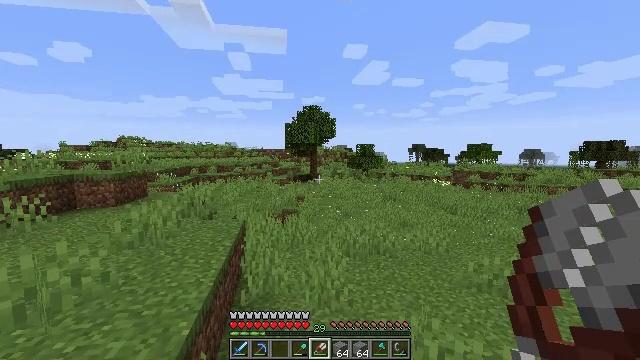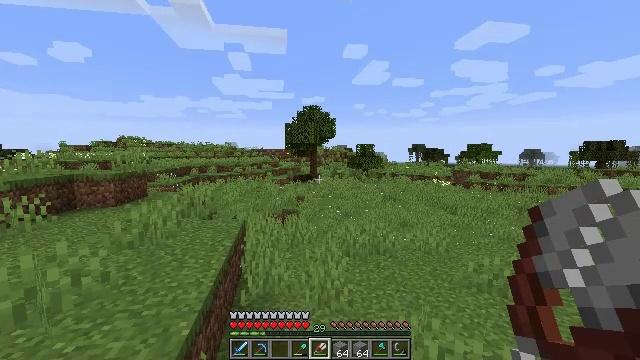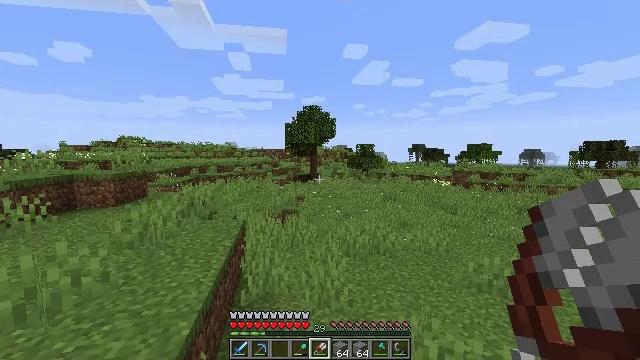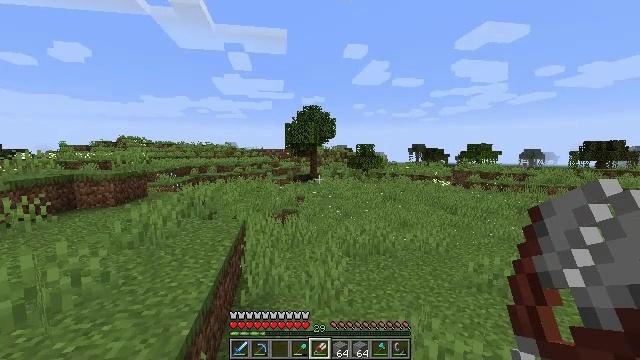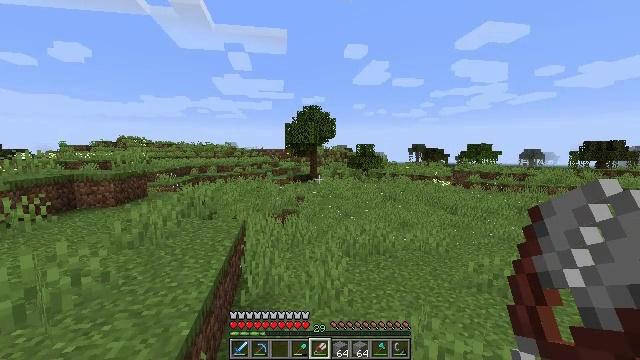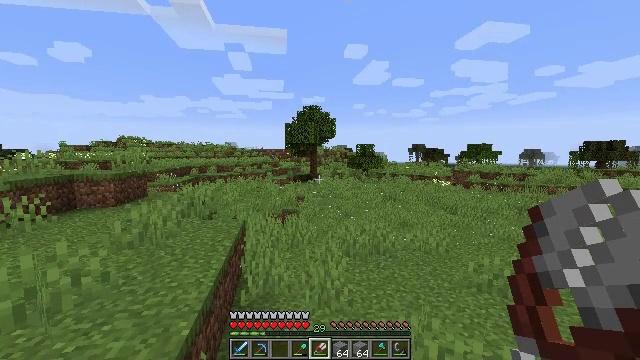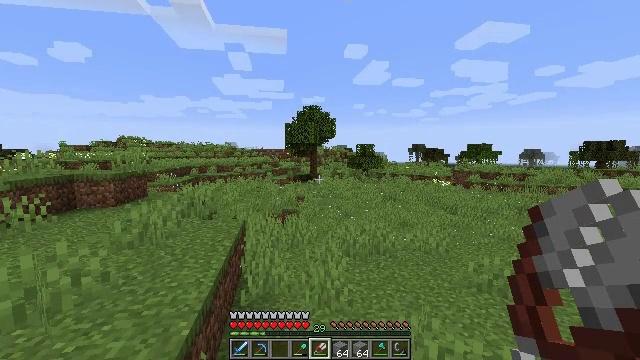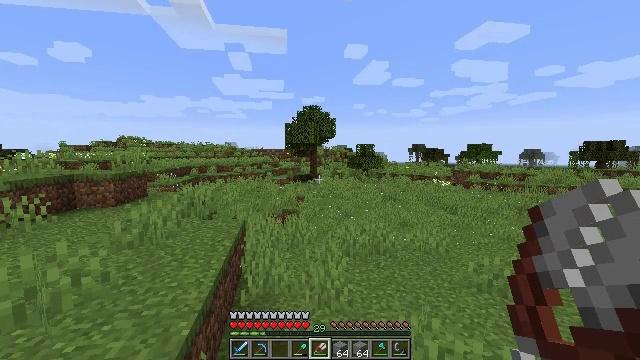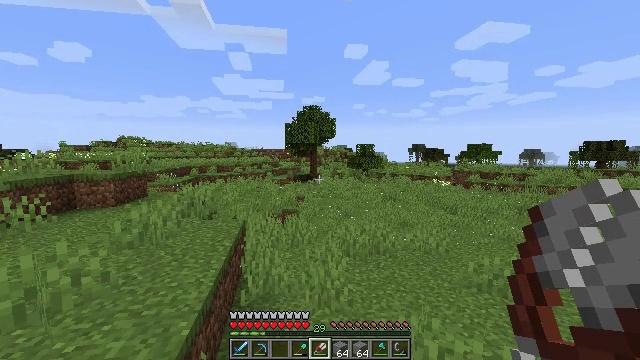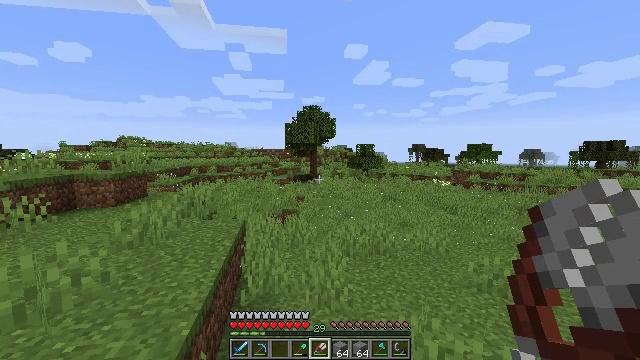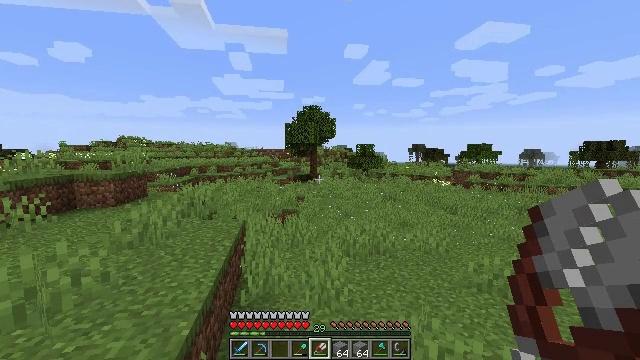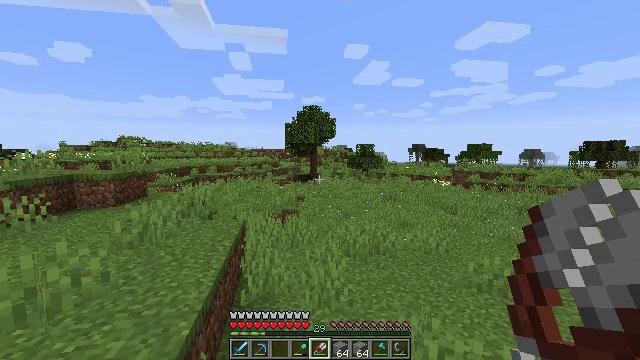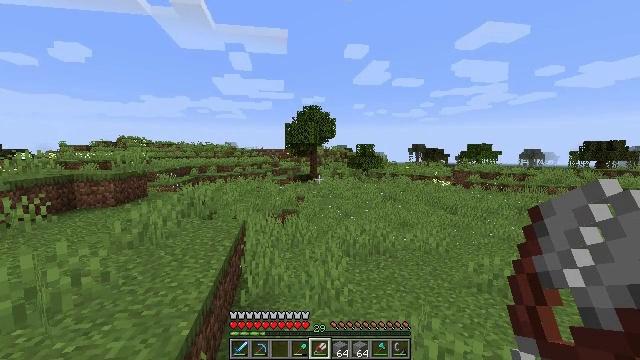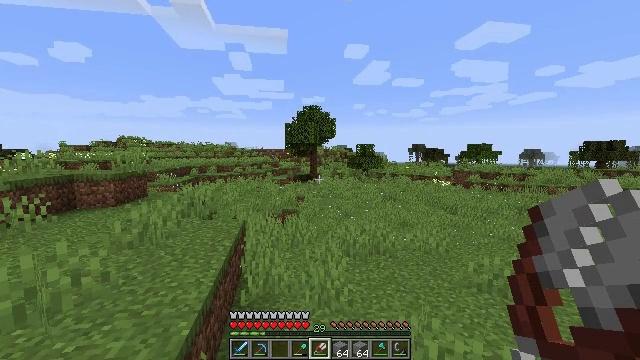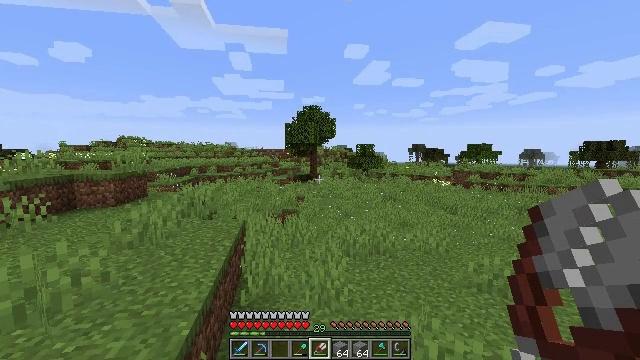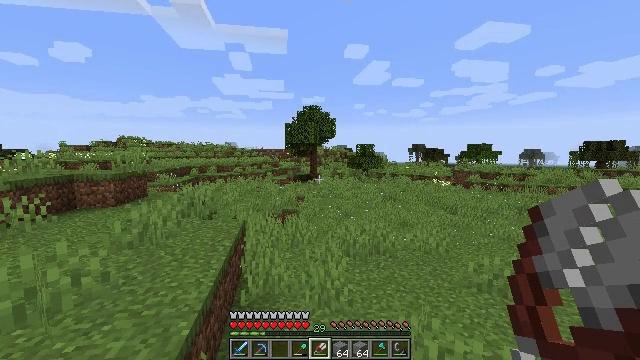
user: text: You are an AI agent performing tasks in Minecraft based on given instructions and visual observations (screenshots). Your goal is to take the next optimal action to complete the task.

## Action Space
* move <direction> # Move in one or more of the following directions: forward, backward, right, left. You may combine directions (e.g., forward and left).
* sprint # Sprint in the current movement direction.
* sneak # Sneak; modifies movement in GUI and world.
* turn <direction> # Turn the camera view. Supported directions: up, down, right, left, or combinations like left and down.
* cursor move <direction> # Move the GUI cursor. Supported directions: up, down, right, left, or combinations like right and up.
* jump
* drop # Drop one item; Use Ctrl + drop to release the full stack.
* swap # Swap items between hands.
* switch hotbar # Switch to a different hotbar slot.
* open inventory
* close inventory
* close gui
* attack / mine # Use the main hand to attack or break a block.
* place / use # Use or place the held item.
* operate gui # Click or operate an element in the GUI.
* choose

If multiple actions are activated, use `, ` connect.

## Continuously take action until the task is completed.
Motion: motion action
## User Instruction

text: Hunt animals.
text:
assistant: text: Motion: no_op
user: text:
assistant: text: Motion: no_op
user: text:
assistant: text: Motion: no_op
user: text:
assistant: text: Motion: no_op
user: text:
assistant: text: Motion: no_op
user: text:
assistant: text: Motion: no_op
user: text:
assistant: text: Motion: no_op
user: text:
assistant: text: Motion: no_op
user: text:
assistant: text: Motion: no_op
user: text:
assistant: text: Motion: no_op
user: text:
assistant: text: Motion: no_op
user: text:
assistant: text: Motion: no_op
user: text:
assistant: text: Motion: no_op
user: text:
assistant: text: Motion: no_op
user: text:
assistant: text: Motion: no_op
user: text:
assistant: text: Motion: no_op
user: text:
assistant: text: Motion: no_op
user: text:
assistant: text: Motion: no_op
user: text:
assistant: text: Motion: no_op
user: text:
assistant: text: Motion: no_op
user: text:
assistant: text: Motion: no_op
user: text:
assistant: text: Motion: no_op
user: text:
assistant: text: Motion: no_op
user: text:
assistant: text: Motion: no_op
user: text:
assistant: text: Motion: no_op
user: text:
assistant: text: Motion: no_op
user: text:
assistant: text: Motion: no_op
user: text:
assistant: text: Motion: no_op
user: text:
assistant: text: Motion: no_op
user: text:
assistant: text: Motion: no_op